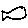
Label: fish